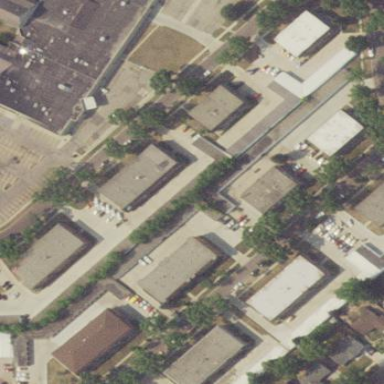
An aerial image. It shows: Garage building.